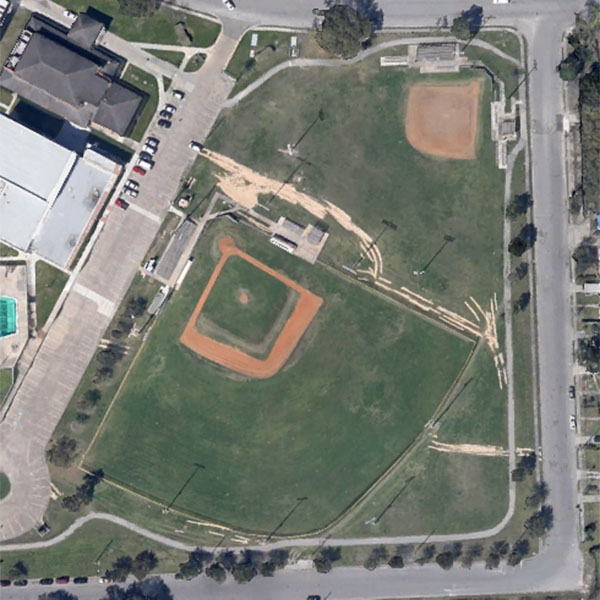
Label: BaseballField